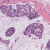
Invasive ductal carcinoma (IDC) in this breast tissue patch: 1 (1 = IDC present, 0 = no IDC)